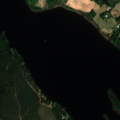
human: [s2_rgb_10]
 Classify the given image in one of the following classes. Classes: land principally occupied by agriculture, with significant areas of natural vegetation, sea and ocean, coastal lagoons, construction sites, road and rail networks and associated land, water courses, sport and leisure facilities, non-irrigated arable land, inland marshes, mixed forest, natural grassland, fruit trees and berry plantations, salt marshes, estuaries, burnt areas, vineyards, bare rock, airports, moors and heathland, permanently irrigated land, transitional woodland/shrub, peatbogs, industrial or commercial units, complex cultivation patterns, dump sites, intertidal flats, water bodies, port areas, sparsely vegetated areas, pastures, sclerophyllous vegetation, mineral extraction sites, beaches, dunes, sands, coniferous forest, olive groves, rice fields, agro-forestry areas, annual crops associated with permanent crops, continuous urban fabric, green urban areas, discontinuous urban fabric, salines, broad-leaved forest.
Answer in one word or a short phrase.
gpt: land principally occupied by agriculture, with significant areas of natural vegetation, coniferous forest, mixed forest, water bodies